Interaction volume radius: 5 \u00c5
Interaction volume height: 20 \u00c5
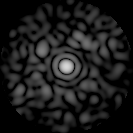
Disorder parameter: 0.8151